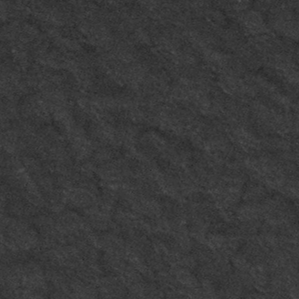
Label: frost